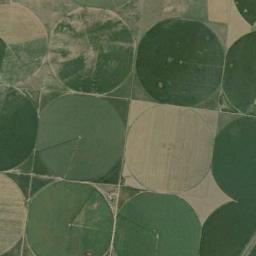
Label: circular_farmland